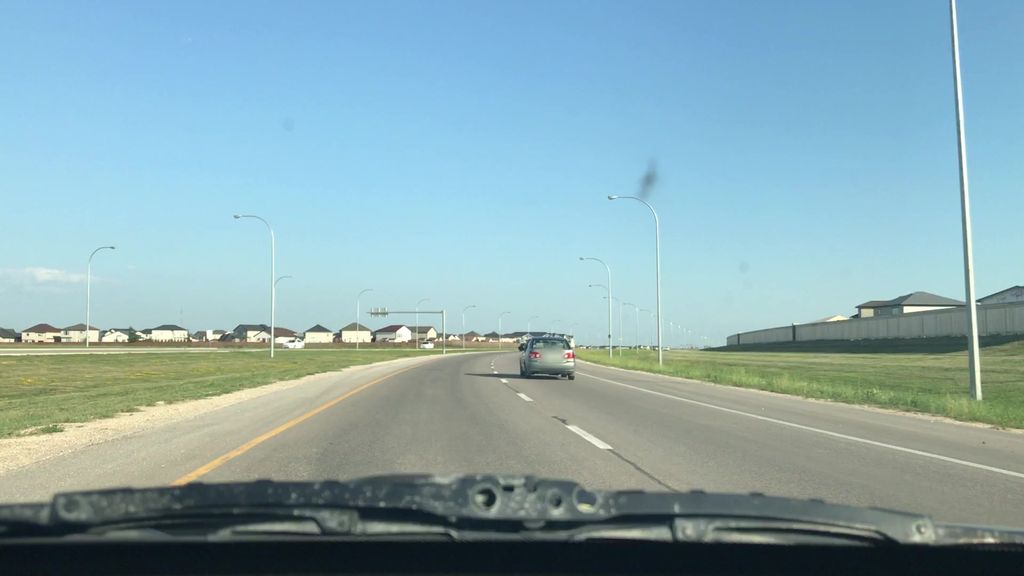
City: winnipeg